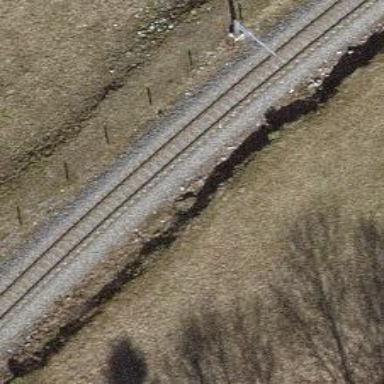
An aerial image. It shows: Narrow-gauge railway track with one electrified contact line.